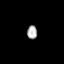
Tissue: prostate
Cell type: T cells
Senescence score: 0.3521
Nuclear area (px): 136
Mean DAPI intensity: 170.956